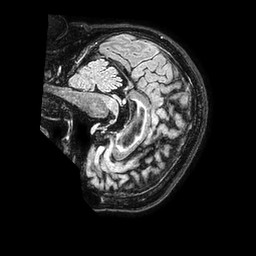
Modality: FLAIR
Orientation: sagittal
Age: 56
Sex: female
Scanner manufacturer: philips
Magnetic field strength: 1.5 T
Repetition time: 4.8 s
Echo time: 0.3 s